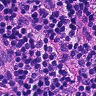
Metastatic tissue present: no